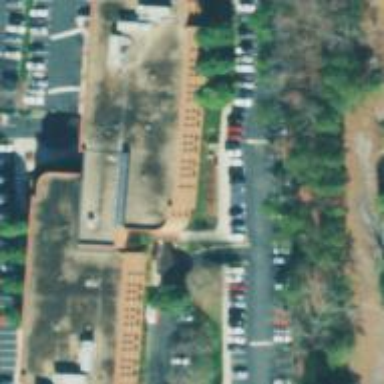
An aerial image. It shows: Healthcare clinic is depicted in the image.